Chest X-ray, PA view. Patient: 73 years old, sex M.
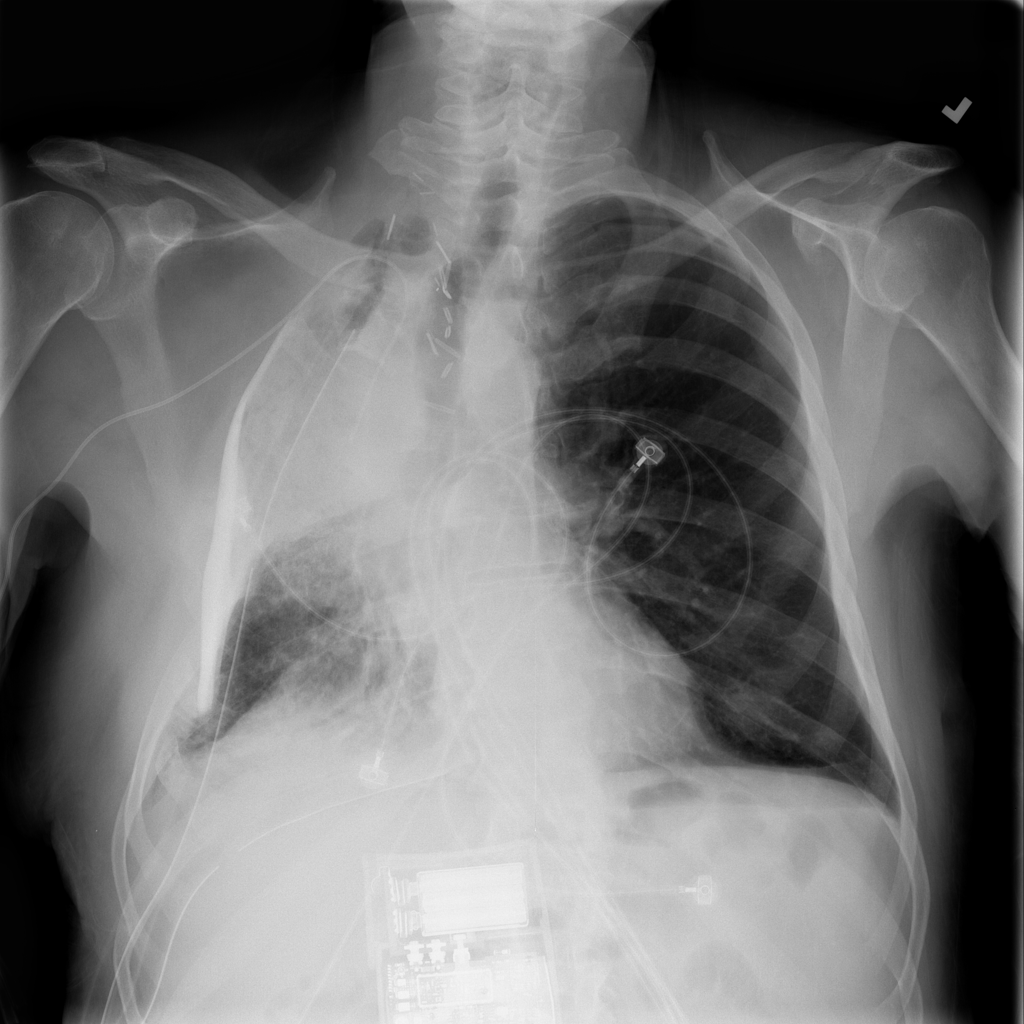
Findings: No Finding